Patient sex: F
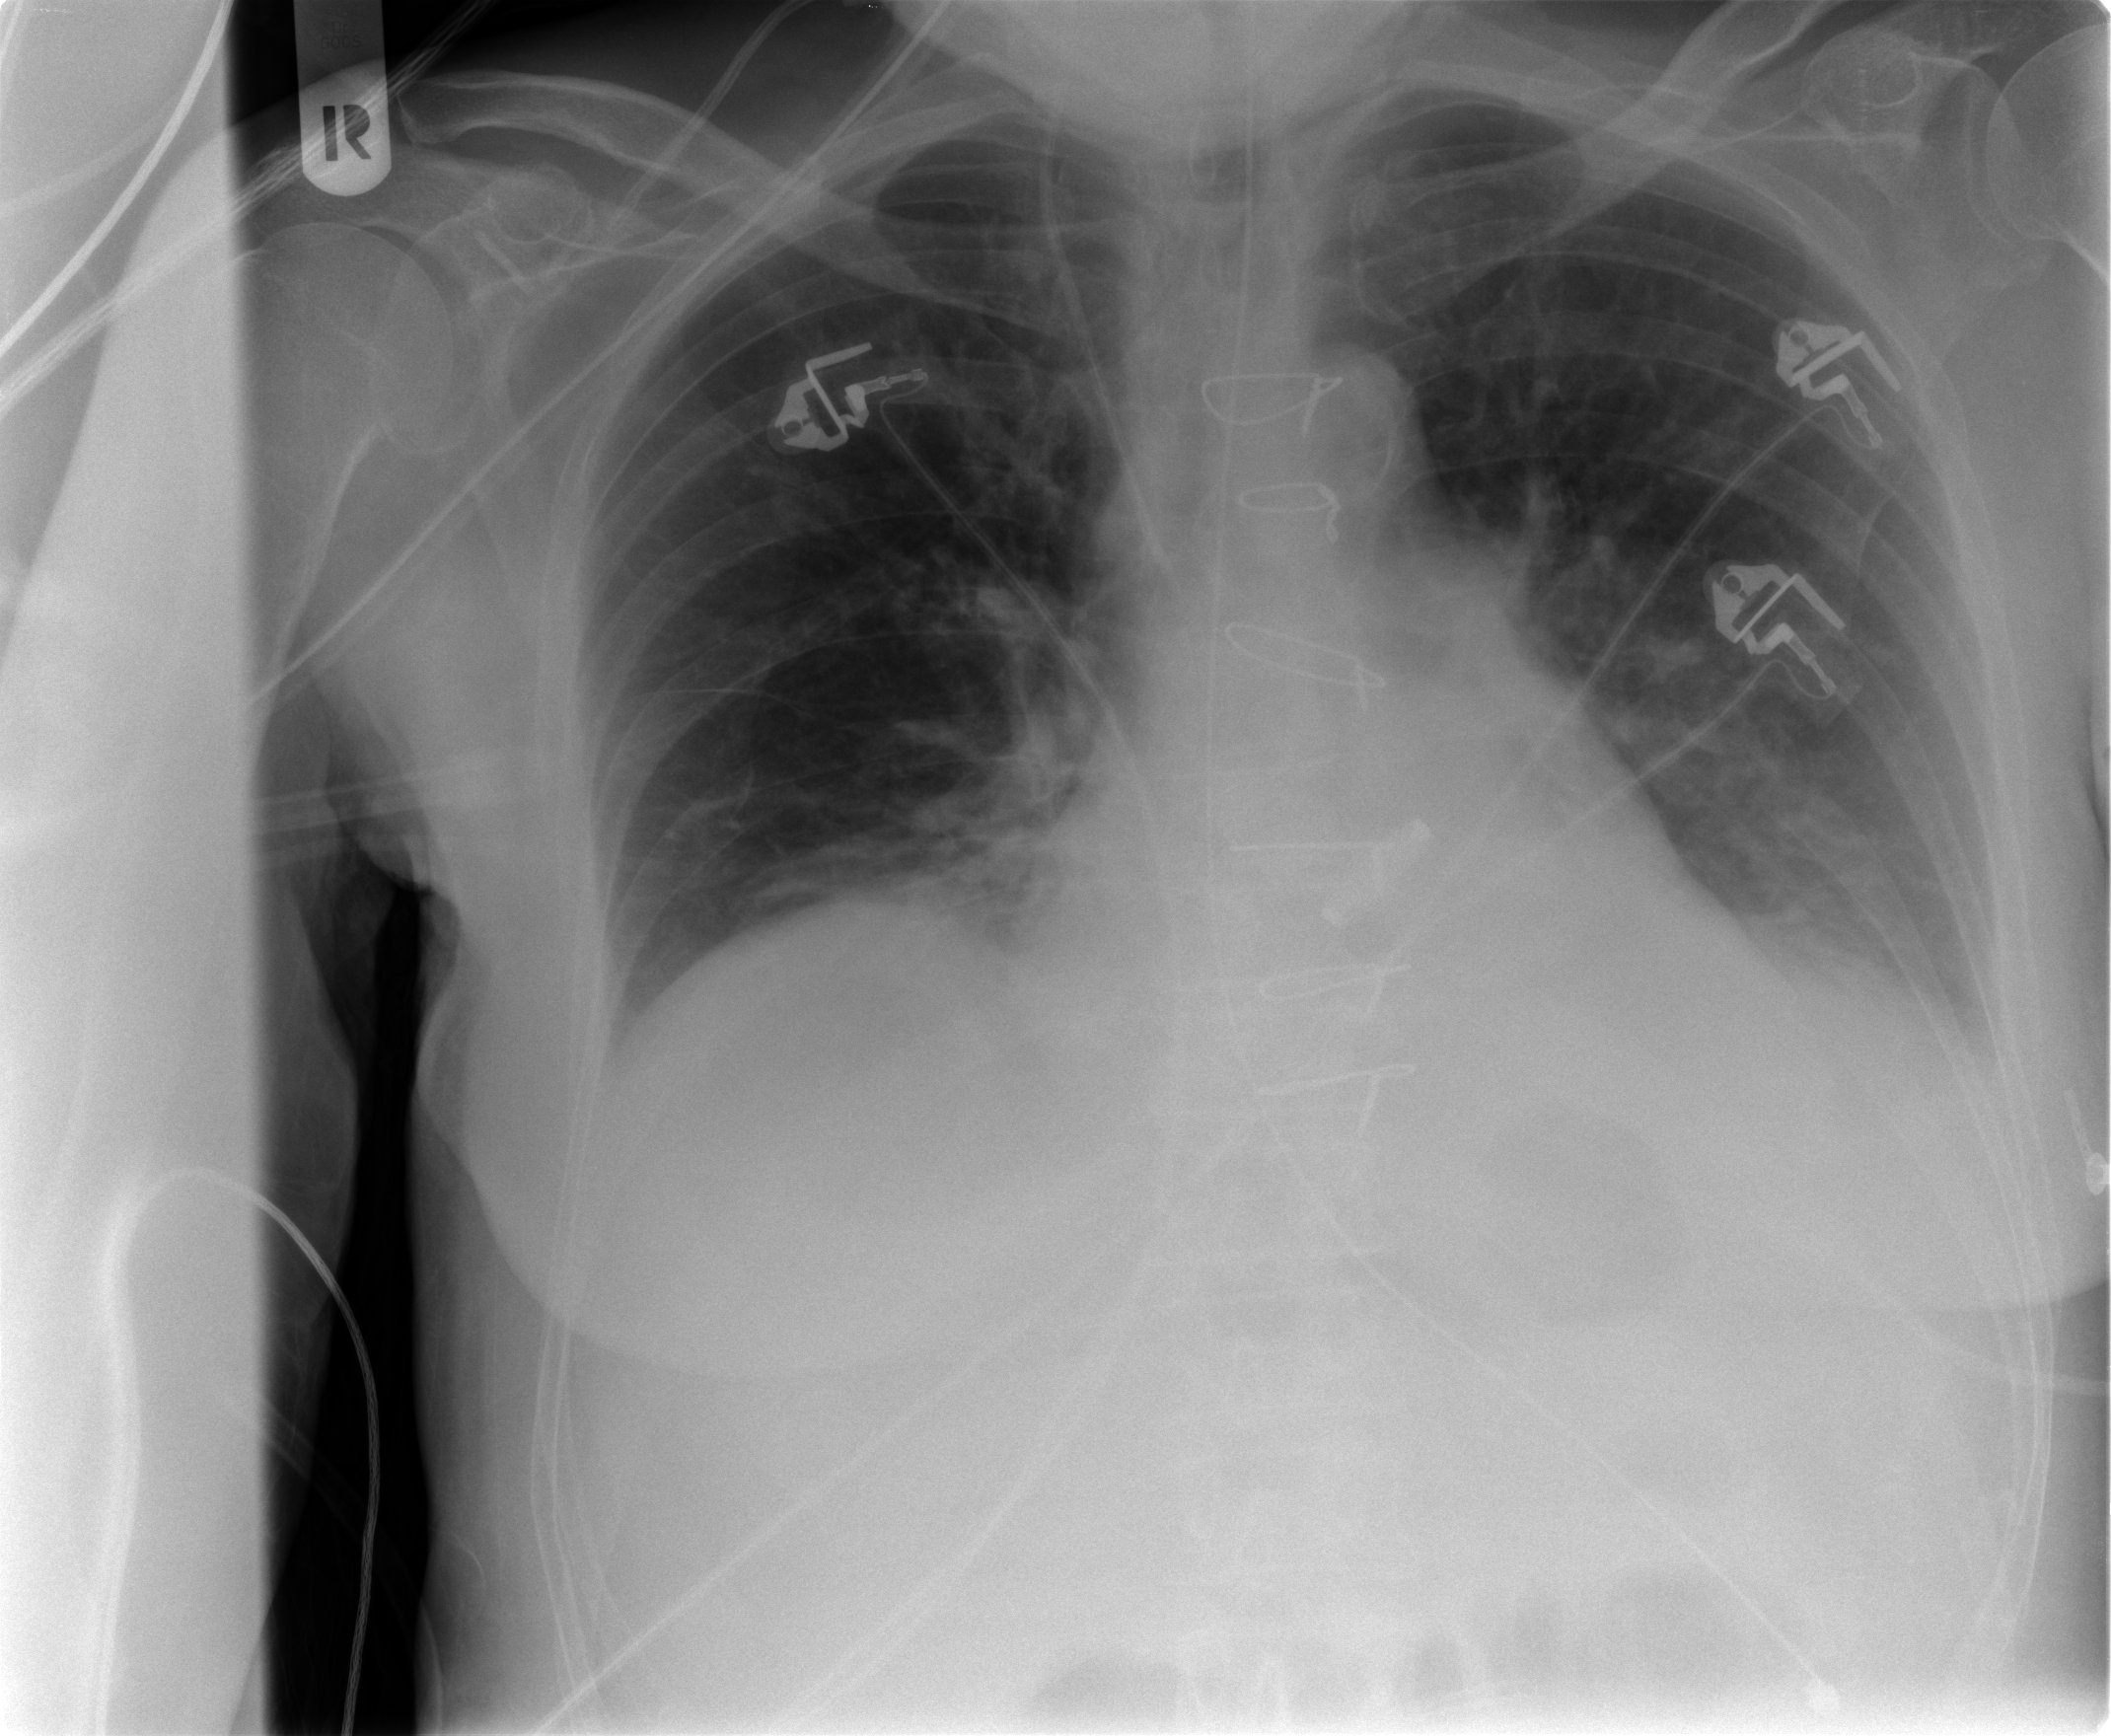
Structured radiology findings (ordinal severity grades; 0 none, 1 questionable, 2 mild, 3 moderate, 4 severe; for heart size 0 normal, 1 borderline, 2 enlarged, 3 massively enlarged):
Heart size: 1
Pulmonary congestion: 2
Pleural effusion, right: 1
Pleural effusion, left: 1
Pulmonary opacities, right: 0
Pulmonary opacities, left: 0
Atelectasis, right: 2
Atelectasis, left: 1